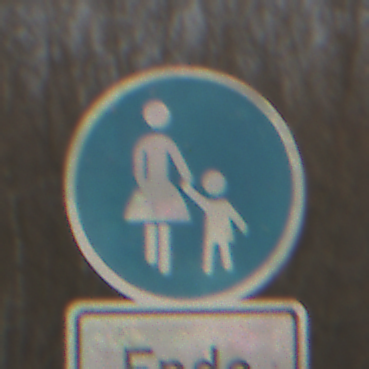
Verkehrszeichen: Gehweg
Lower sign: HinweisDurchVerbaleAngabe2
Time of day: MorningAfternoon
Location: Outdoor (Nature)
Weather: PartlyCloudy
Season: Winter
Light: Natural